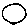
Label: circle